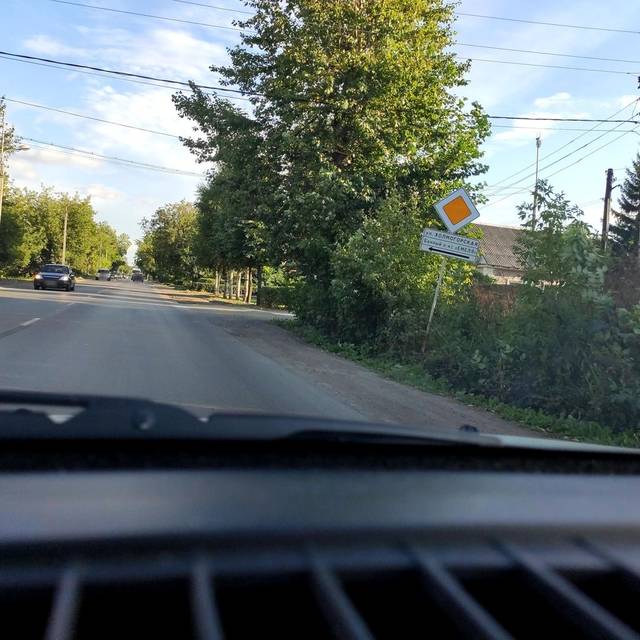
Region: Russia
Coordinates: 57.985, 56.304